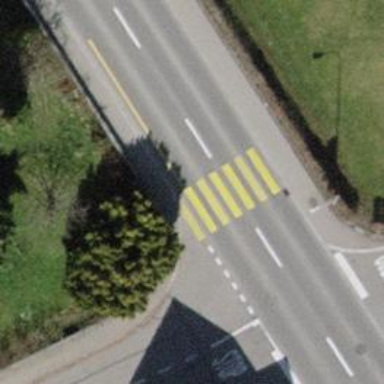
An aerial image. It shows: Uncontrolled road crossing.